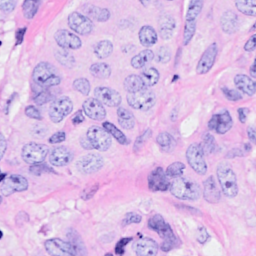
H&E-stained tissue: Breast